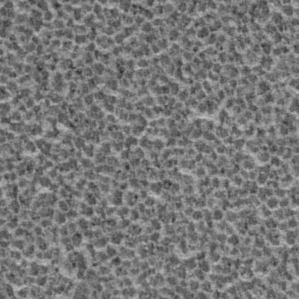
Label: frost